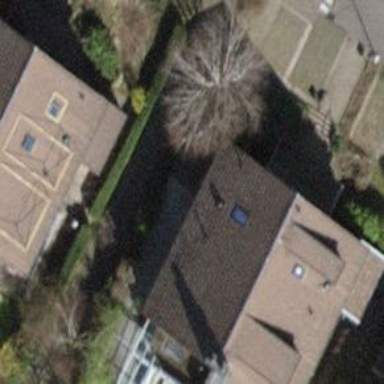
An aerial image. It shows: Pitched roof building.